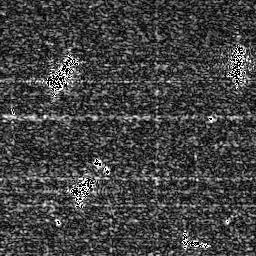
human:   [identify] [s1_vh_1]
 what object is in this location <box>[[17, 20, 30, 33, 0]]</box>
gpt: <ref>1 medium ship at the top left</ref>

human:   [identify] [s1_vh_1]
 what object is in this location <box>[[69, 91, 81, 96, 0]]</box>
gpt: <ref>1 small ship at the bottom right</ref>